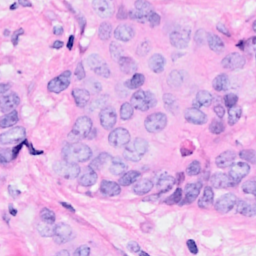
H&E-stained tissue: Breast